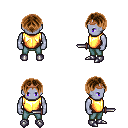
a pixel art fantasy rpg character, male body template, dark elf, purple skin, gold chest armor, teal pants, brown parted hairstyle, bronze tiara, metal boots, dagger, four views (front, back, left, right), 2x2 character sprite sheet, small pixel art, hard edges, no anti-aliasing